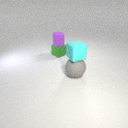
small green rubber cube to the left of large gray rubber sphere